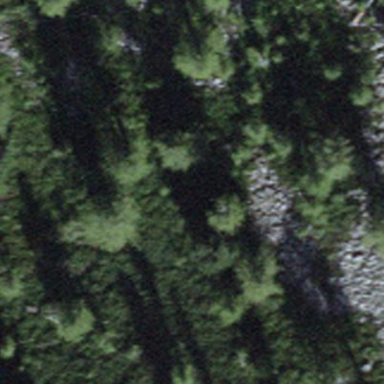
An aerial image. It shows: Forest area.